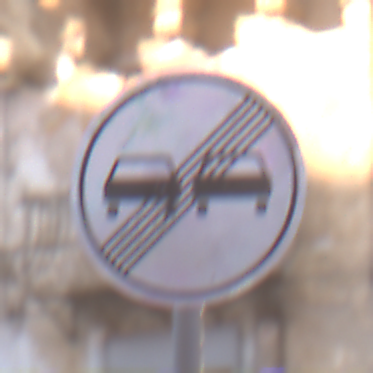
Verkehrszeichen: EndeUeberholverbot
Umgebung: Outdoor, Urban
Tageszeit: MorningAfternoon
Wetter: PartlyCloudy
Licht: Natural
Jahreszeit: NotSpecified
Kontrast: LowContrast